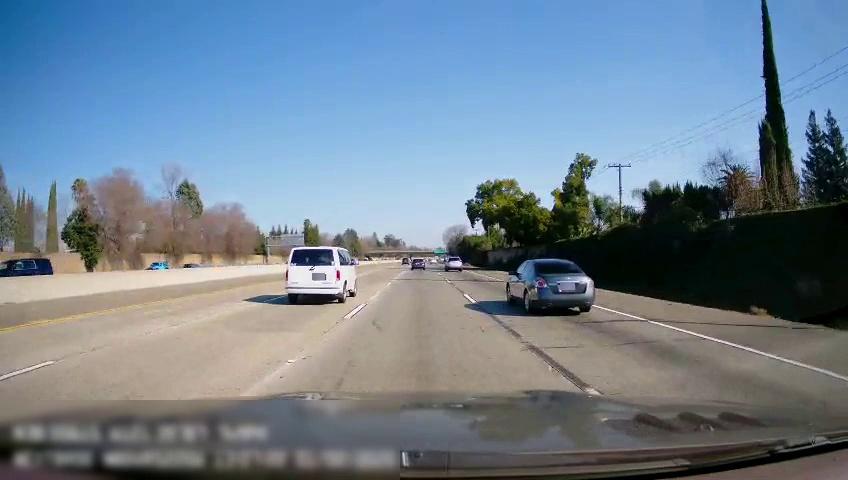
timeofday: Day
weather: Sunny
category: Drivable Space
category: Vehicles | Van
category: Vehicles | Car
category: Vehicles | Car
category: Vehicles | Car
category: Vehicles | SUV
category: Vehicles | SUV
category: Lanes | Current Lane
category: Lanes | Alternate Lane
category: Lanes | Alternate Lane
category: Lanes | Alternate Lane
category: Lanes | Alternate Lane
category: Lanes | Alternate Lane